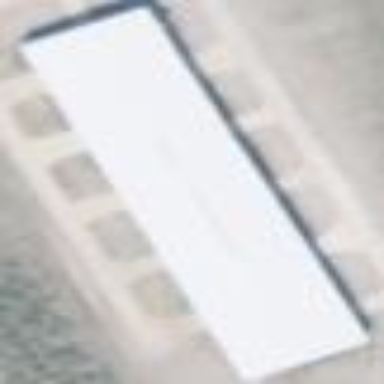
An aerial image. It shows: Hangar at the airport.